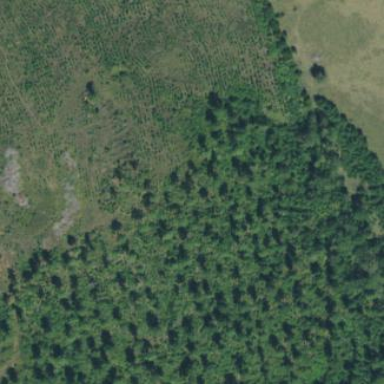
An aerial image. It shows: Evergreen forest with needle-leaved trees.